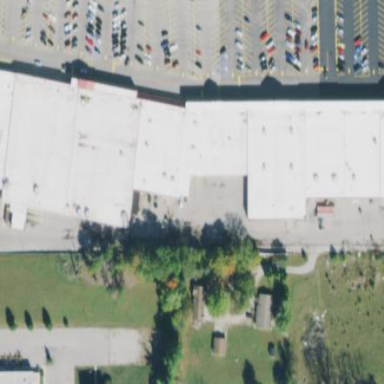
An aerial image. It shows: Retail building.